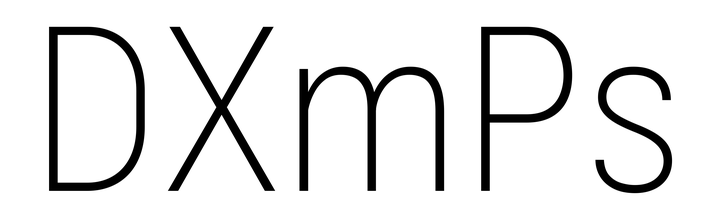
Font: Roboto_Condensed_ExtraLight